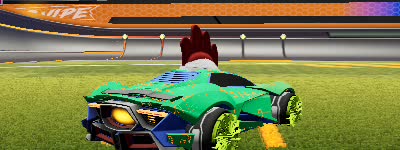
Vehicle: werewolf